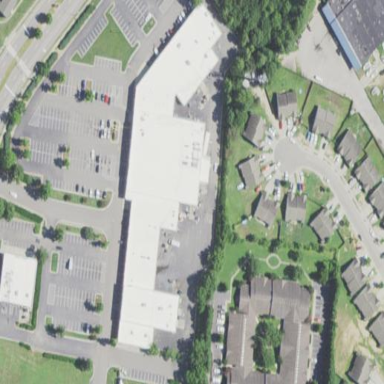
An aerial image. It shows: Commercial building.